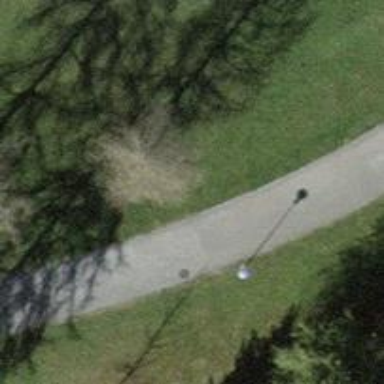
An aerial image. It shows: Urban tree with needle-leaved evergreen foliage.